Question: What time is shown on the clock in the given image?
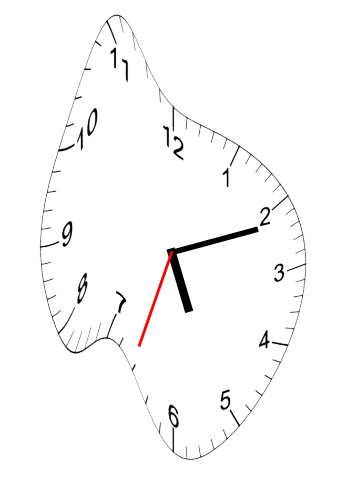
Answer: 05:11:33